Question: I'm supposed to draw a map using cartopy. The assignment is:
Use the orthographic projection, centered on Hamburg, and draw the great circle path between Hamburg and Tokyo
'''
import cartopy
import cartopy.crs as ccrs
ax = plt.axes(projection=ccrs.Orthographic(central_longitude = long_ham, central_latitude = lat_ham))
ax.coastlines()
long_ham, lat_ham = 9.993682, 53.551086
long_tok, lat_tok = 139.839478, 35.652832
plt.plot([long_ham, long_tok], [lat_ham, lat_tok],
color='blue', linewidth=2, marker='o',
transform=ccrs.Geodetic(),
)
plt.text(long_ham , lat_ham , 'Hamburg',
horizontalalignment='right',
transform=ccrs.Geodetic())
plt.text(long_tok , lat_tok , 'Tokyo',
horizontalalignment='left',
transform=ccrs.Geodetic())
# Save the plot by calling plt.savefig() BEFORE plt.show()
plt.savefig('great circle distance.pdf')
plt.savefig('great circle distance.png')
plt.show()
'''

Is there a way to show the whole globe instead of the close up that I'm currently getting?
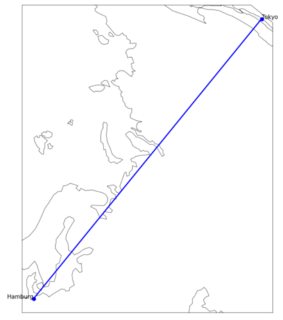
Answer: You need to set 'ax.set_global()' before 'savefig()' and 'plt.show()'.
<URL>